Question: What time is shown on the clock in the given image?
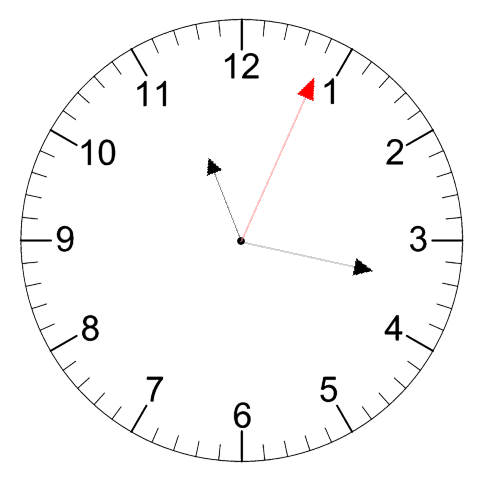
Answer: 11:17:04